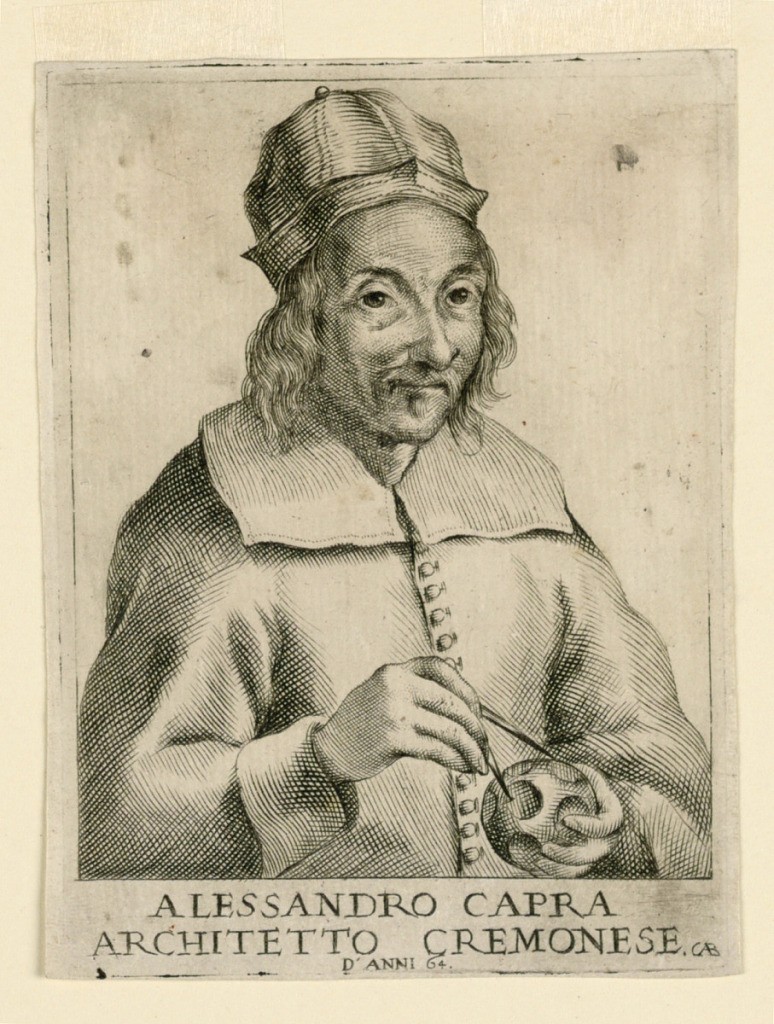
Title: Portrait of Allesandro Capra
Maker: Monogramist CAB
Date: ca. 1680
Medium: Engraving on paper
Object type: Print
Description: Half-length portrait in three-quarter view to right. The smiling architect wears a round hat and a coat with a big square collar. He holds in his right hand dividers; in his left, a sphere.